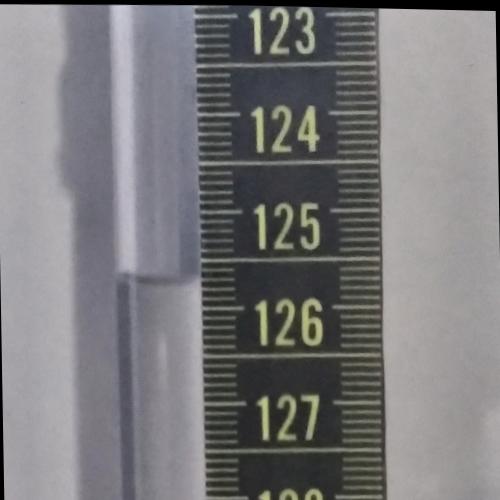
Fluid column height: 125.7 cm